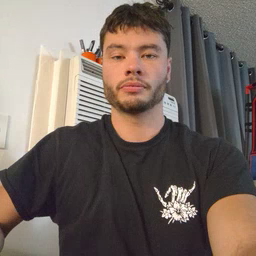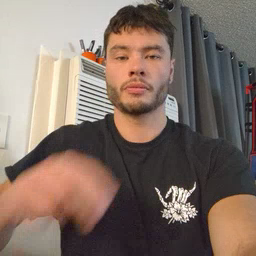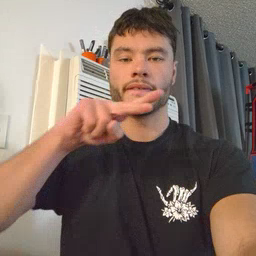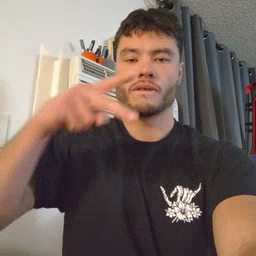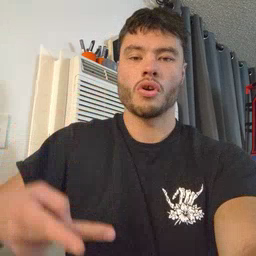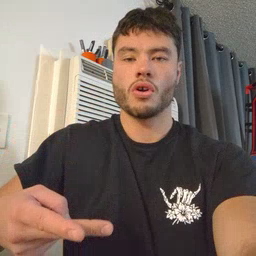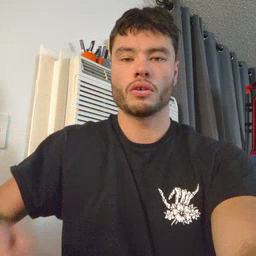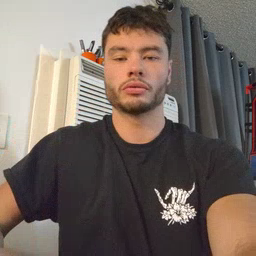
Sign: fall